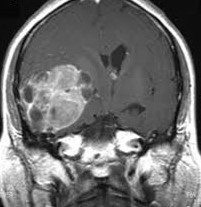
Label: meningioma